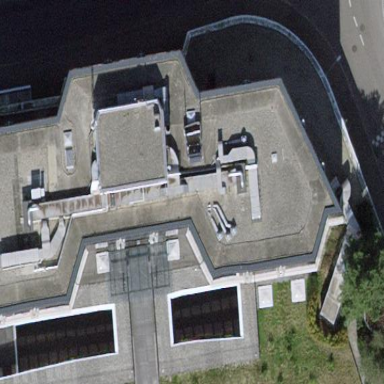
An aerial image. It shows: Office building.